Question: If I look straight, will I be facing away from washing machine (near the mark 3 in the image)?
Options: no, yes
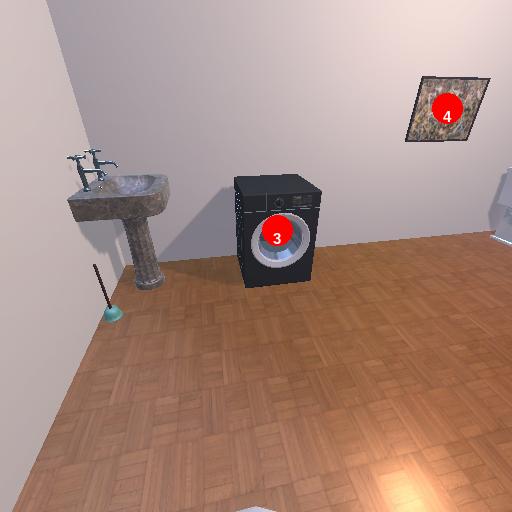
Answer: no